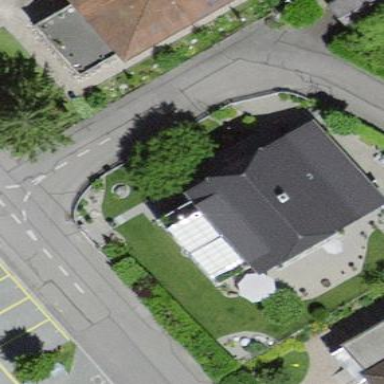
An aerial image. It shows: Half-hipped roof house.